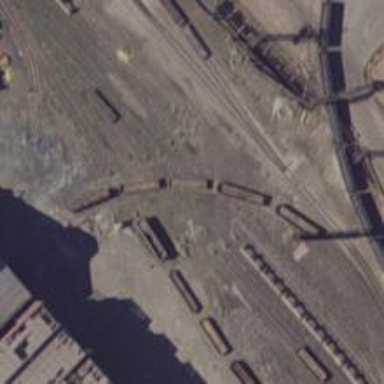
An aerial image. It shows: Abandoned railway spur.